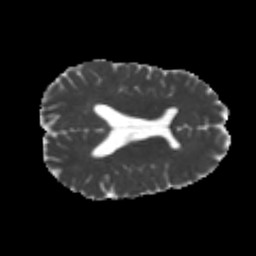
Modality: MD
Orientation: axial
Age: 24
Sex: male
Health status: healthy
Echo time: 0.074 s